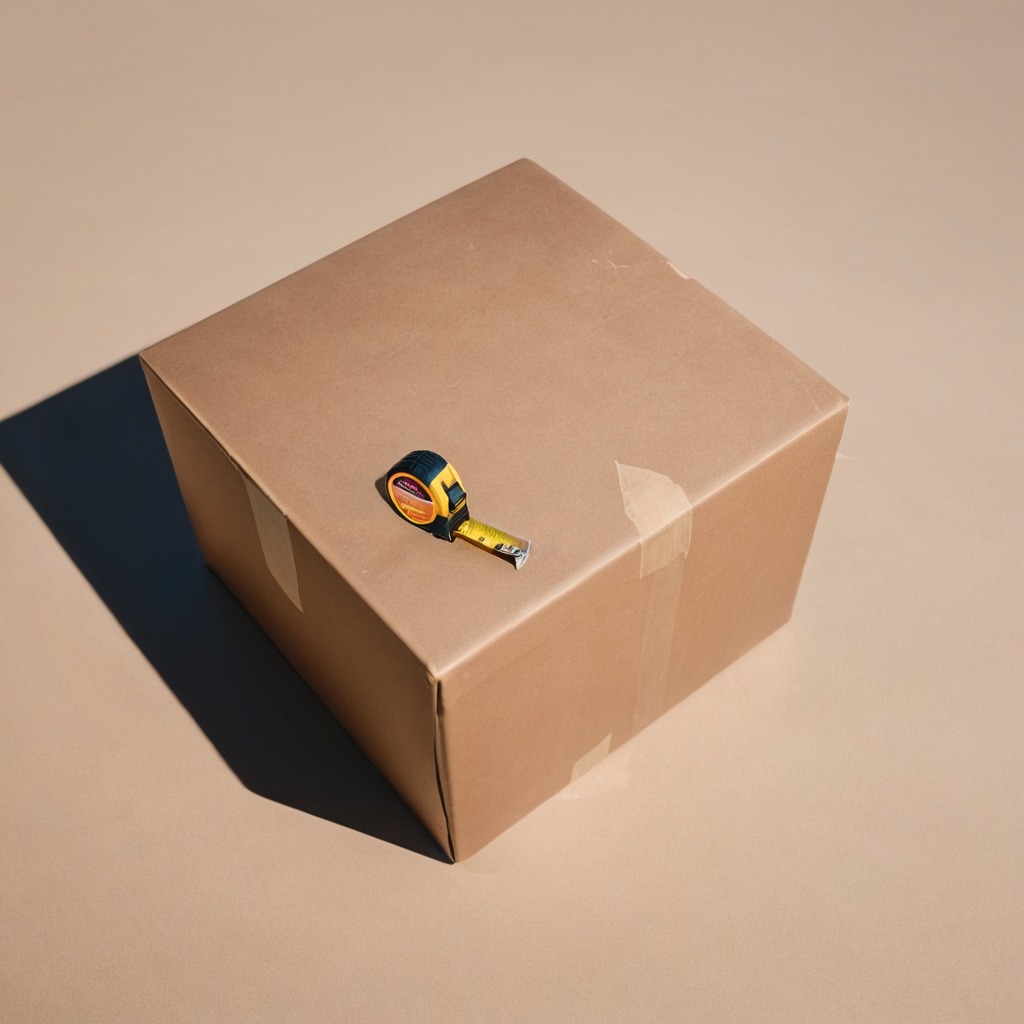
A measuring tape is lying on a clean dry cardboard box surface in an outdoor workshop during daytime bright natural light soft shadows slightly creased but